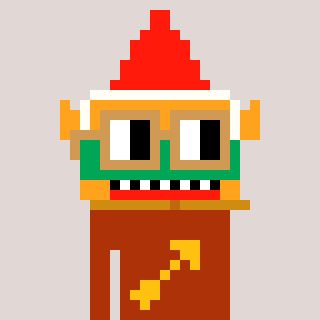
a pixel art character with square brown glasses, a gnome-shaped head and a hotbrown-colored body on a warm background